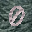
Label: 0